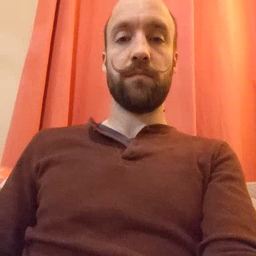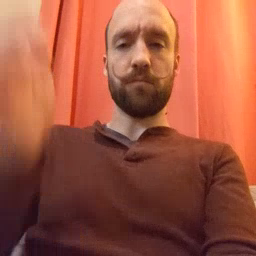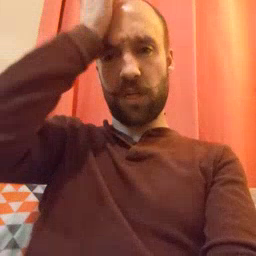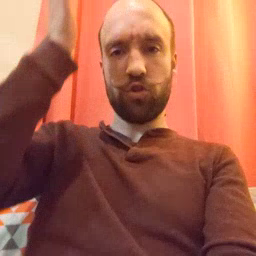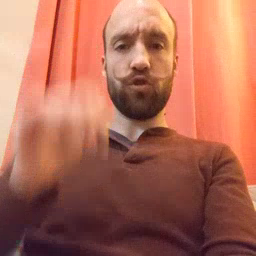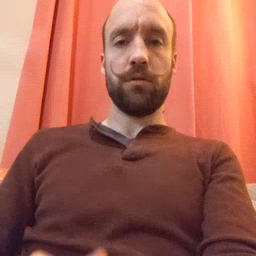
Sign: garbage